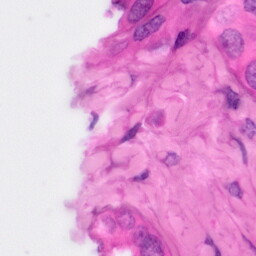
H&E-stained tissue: Pancreatic